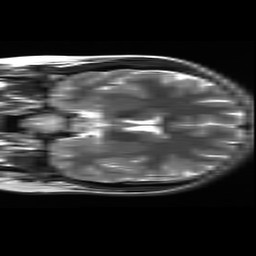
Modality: T2w
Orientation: coronal
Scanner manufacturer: ge
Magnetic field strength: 3 T
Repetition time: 6.255 s
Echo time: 0.1014 s